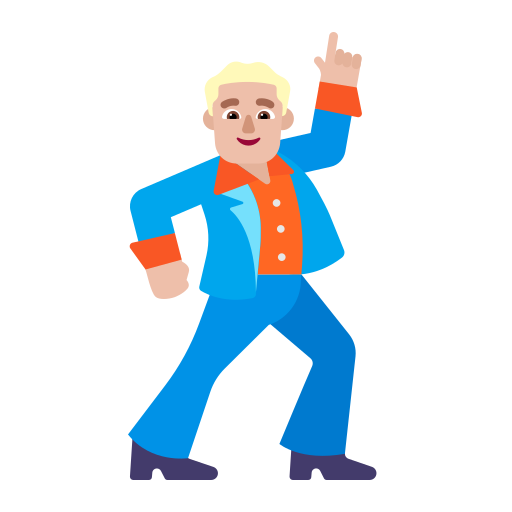
man dancing flat  light